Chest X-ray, PA view. Patient: 48 years old, sex M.
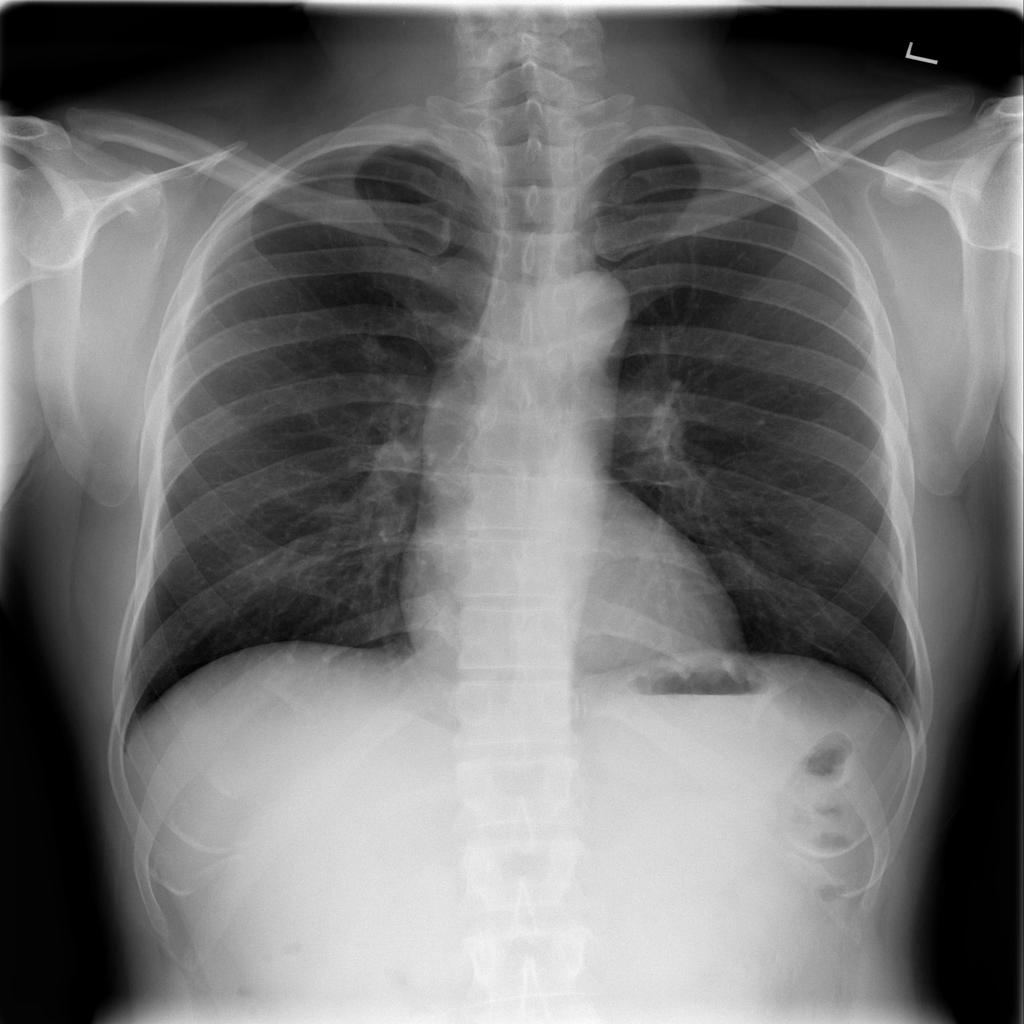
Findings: No Finding